Field crop: tomato
Growth stage: 1
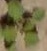
Species: solanum